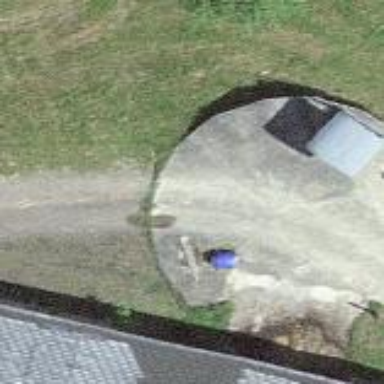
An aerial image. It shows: Silo.